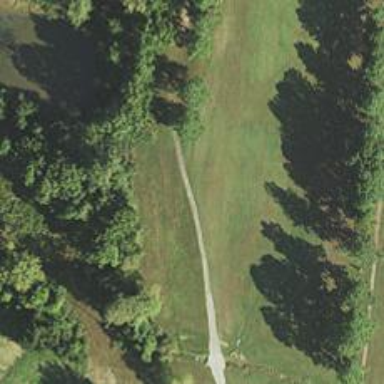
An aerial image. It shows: Path for both road and golf.